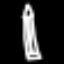
Label: pencil